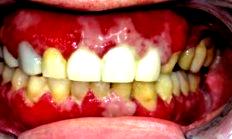
Condition: Gingivitis